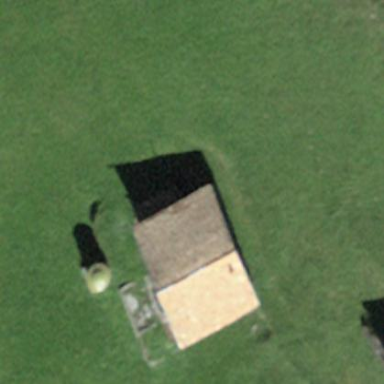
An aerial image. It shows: Barn.